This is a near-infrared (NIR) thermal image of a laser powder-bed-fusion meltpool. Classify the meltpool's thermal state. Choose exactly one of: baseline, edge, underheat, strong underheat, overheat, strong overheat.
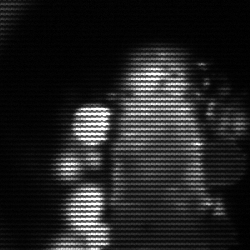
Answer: strong underheat